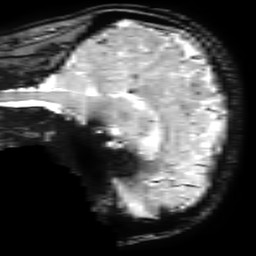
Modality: T2starw
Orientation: sagittal
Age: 26
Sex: male
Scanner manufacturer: ge
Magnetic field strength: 3 T
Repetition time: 0.65 s
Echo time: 0.02 s